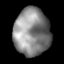
Tissue: lung
Cell type: Pericytes
Senescence score: 0.6217
Nuclear area (px): 1667
Mean DAPI intensity: 136.735